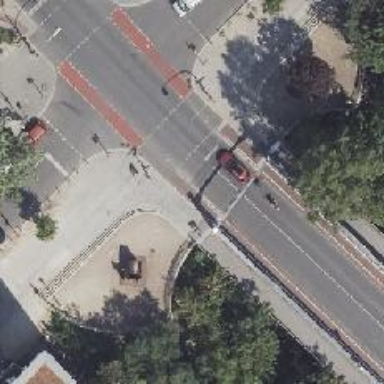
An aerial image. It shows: Cycleway track with kerb separation on the left side.